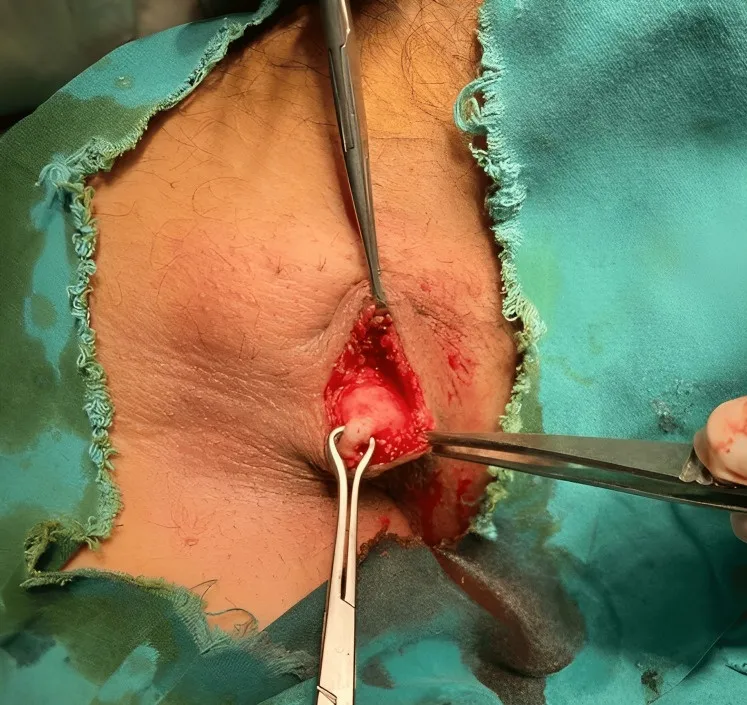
A photograph taken during surgery showing accessory axillary breast tissue being held with Babcock forceps.
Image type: medical_photograph (other_medical_photograph)